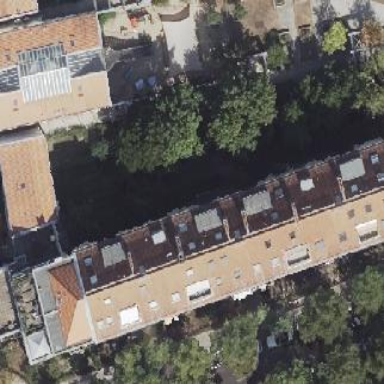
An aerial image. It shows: View of apartment building.